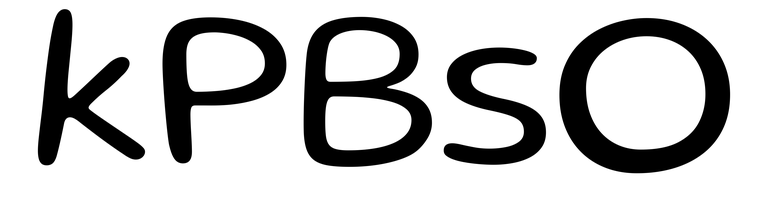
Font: Gluten_Light